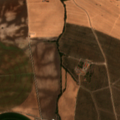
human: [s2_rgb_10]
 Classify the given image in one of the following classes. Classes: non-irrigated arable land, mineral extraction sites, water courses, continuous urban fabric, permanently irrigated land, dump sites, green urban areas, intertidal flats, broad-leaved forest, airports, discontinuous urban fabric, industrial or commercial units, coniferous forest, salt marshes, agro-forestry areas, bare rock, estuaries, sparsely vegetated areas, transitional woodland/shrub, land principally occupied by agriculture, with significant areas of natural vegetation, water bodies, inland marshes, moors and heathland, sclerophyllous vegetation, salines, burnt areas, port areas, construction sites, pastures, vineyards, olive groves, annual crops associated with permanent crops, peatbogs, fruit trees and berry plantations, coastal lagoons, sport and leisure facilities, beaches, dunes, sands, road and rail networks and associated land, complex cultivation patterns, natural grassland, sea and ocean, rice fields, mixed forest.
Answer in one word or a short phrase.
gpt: non-irrigated arable land, permanently irrigated land, olive groves